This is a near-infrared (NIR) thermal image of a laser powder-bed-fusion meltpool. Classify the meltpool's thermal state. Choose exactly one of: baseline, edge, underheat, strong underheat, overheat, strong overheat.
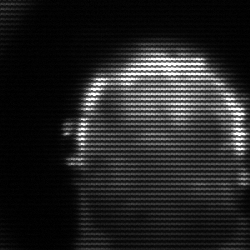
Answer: baseline